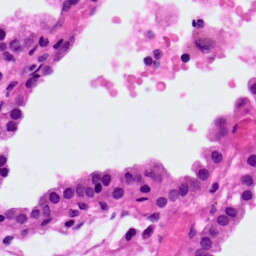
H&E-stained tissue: Lung